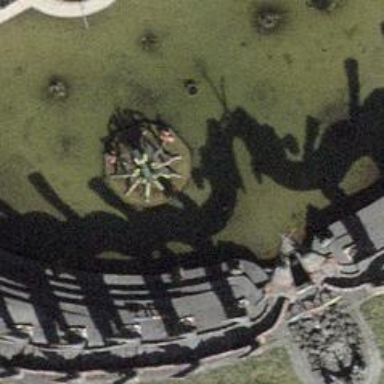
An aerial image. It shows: Fountain with jet of water. The fountain features sculpture.